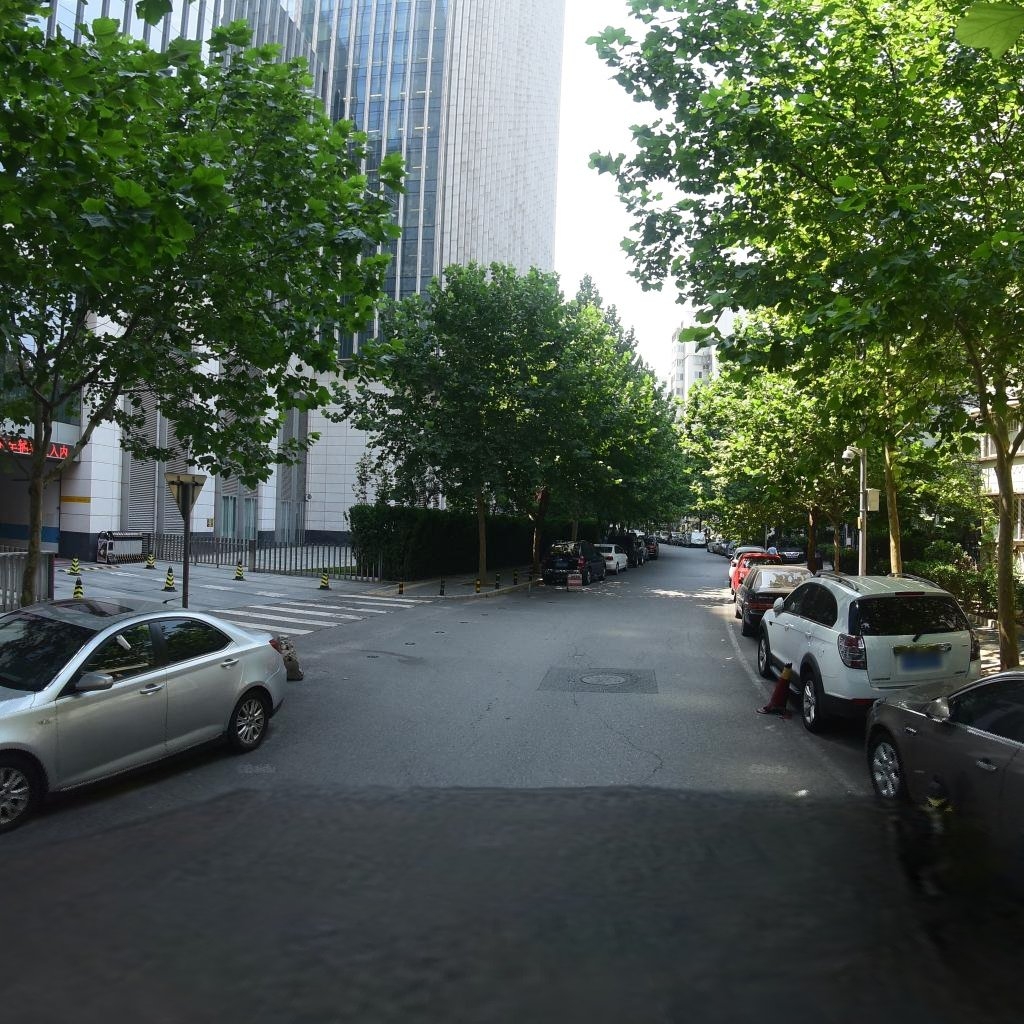
Region: Dongcheng
Road damage annotations: longitudinal crack, manhole cover